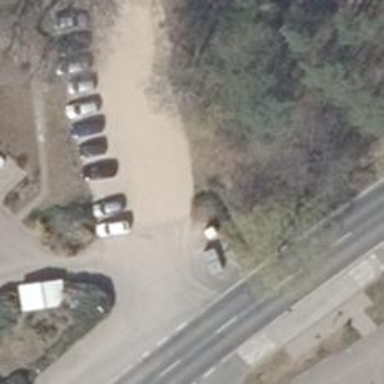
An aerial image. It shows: Emergency access point on the road.